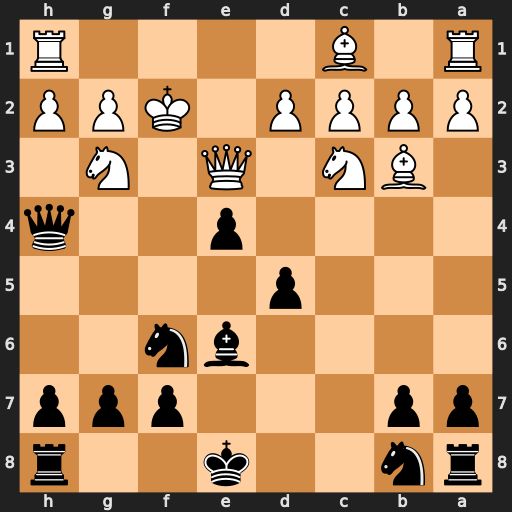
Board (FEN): rn2k2r/pp3ppp/4bn2/3p4/4p2q/1BN1Q1N1/PPPP1KPP/R1B4R
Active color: b
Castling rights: kq
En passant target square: -
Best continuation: Ng4+ Kg1 Nxe3